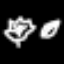
Label: leaf